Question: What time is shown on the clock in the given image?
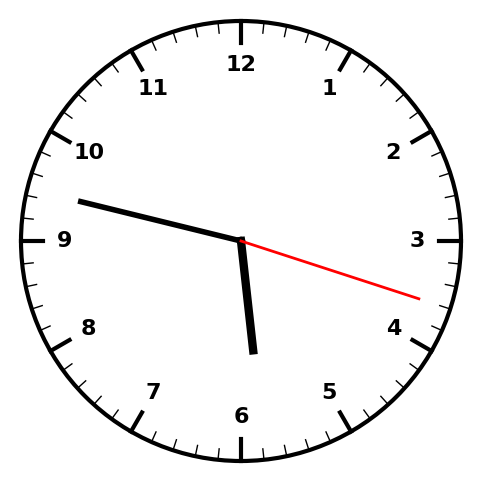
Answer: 05:47:18